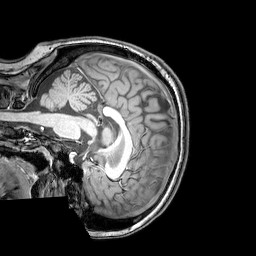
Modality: T1w
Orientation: sagittal
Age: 23
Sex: female
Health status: healthy
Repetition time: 0.081 s
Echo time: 0.037 s